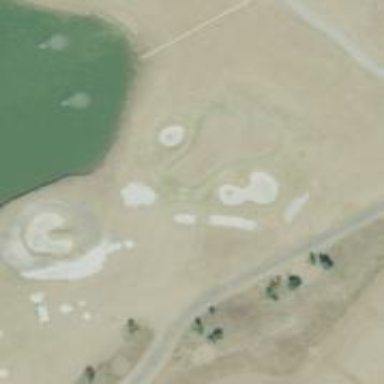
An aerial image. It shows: Golf hole.